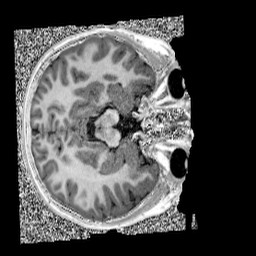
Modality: UNIT1
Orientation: axial
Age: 9
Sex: male
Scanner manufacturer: siemens
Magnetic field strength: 3 T
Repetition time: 4 s
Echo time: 0.00299 s